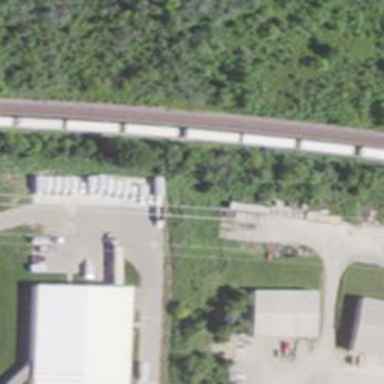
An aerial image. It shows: Railway siding with rails.